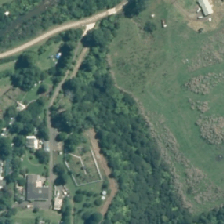
Land cover: grose_broom